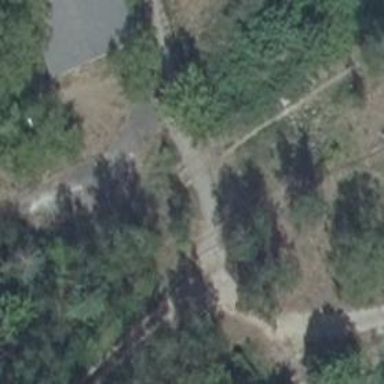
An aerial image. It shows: Abandoned railway yard is depicted.